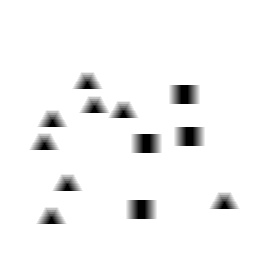
Squares: 4
Triangles: 8
Stars: 0
Total shapes: 12